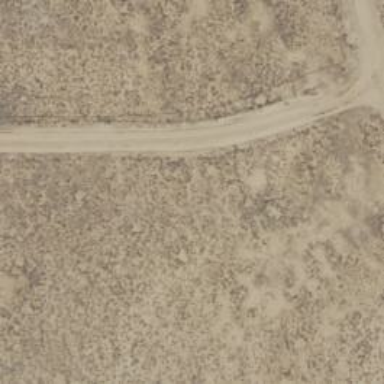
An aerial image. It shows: Service road.